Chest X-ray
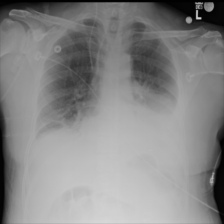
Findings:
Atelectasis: positive
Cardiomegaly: negative
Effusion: negative
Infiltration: positive
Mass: negative
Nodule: negative
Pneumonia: negative
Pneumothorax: negative
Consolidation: negative
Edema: negative
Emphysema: negative
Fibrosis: negative
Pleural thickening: negative
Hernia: negative